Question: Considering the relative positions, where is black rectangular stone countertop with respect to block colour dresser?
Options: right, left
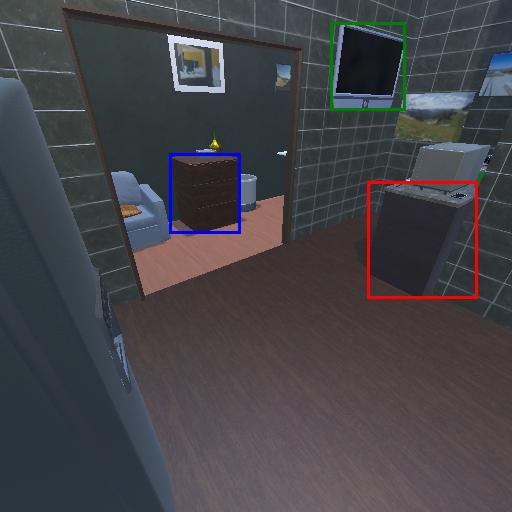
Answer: right